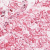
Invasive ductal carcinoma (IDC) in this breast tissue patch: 0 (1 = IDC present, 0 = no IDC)